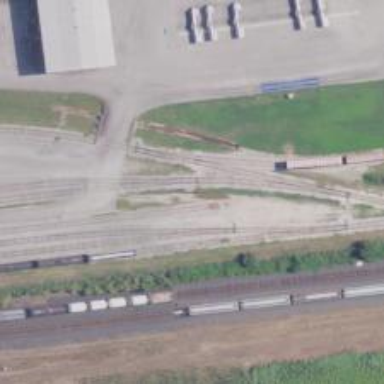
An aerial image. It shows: Railway yard used for servicing trains.